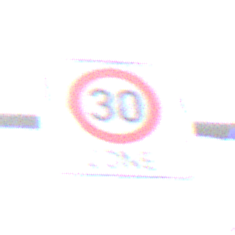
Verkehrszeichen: BeginnZone30
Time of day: Midday
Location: Outdoor (Nature)
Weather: Overcast
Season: Autumn
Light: Natural